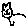
Label: cat